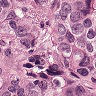
Metastatic tissue present: yes